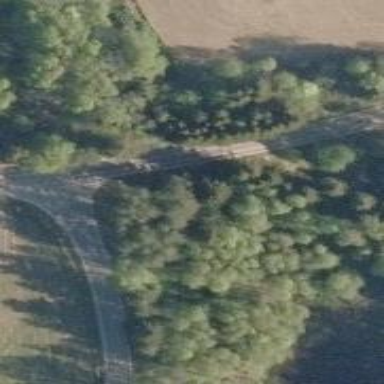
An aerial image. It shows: Tertiary road.